Question: I'm following <URL>. When I run rails server locally, I can see the "Welcome Aboard" page. However, when deploying to Heroku, it shows "The page you were looking for doesn't exist." I've searched around but couldn't find anything to solve my problem. Below are my steps:
'''
rails new first_app
'''
Make this change to Gemfile:
'''
group :production do
gem 'pg'
end
group :development do
gem 'sqlite3'
end
'''
Then,
'''
bundle update
bundle install
bundle install --without production
rake assets:precompile
git init
git add .
git commit -m "initial commit"
heroku login
heroku create
git push heroku master
heroku open
'''
At this point it opens the address for the heroku app and gives the "doesn't exist" error. When checking 'heroku logs' it shows the status=404 of my visit:

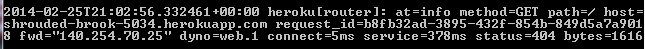
Answer: Beginning in Rails 4, the "Welcome Aboard" page is no longer a static page located in the 'public' directory, it is a smoke page located within the Rails framework itself. This page will only be shown in the mode, so when you've deployed to Heroku and are running in 'production' mode, you won't get an automatic start page. You'll need to add a 'root' route otherwise you'll get the error you are seeing.
see: <URL>